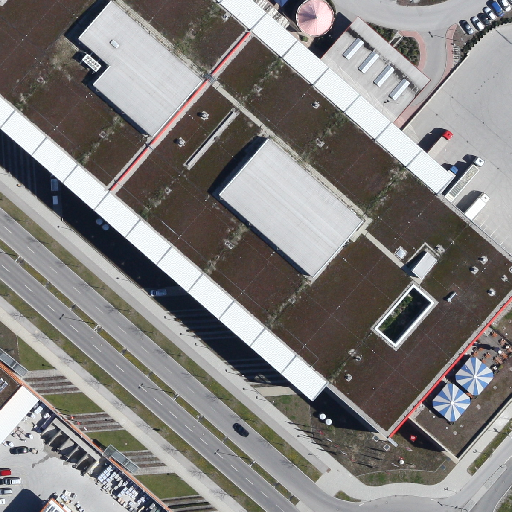
Referring expression: long truck in the parking area